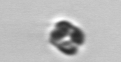
Label: Thalassiosira